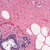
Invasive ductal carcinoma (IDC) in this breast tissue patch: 0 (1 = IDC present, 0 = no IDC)